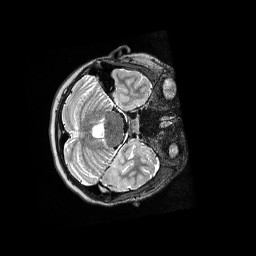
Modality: T2w
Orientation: axial
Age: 12
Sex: female
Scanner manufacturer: siemens
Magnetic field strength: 3 T
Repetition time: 3.2 s
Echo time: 0.564 s